Question: when b have two relations:
> match (a)<--(b)--->(c)return a,b,c
but what if b have more than 2 relation :
> match (a)<--(b)--->(c) (b)--->(d)return a,b,c,d
this gives and error.
how do i perform this relation

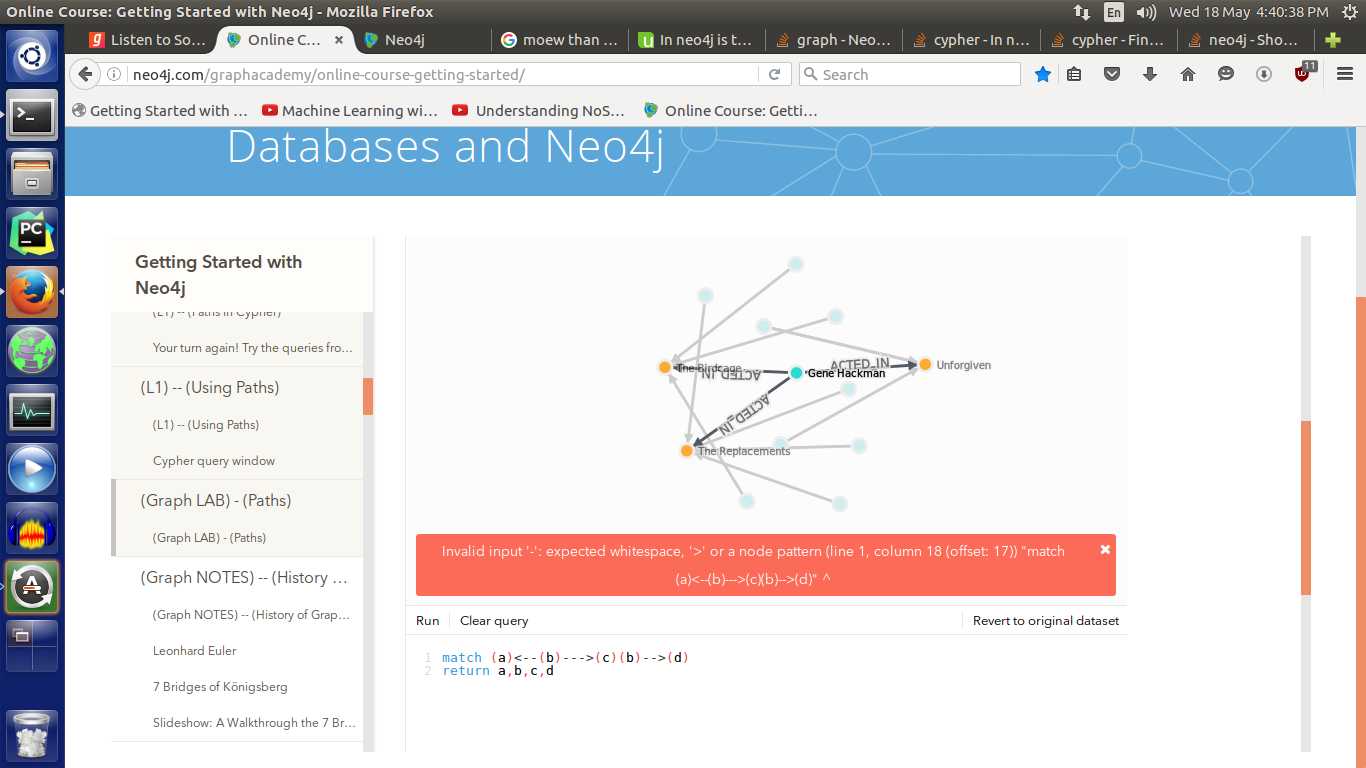
Answer: Looks like you have some typos in your 'match' statement:
'''
match (a)<--(b)--->(c) (b)--->(d)
'''
First: The arrow between '(b)' and '(c)' has too many dashes (as does the one between '(b)' and '(d)')
Second: You have two match paths, and they need to be separated by comma.
So... try:
'''
match (a)<--(b)-->(c), (b)-->(d)
'''